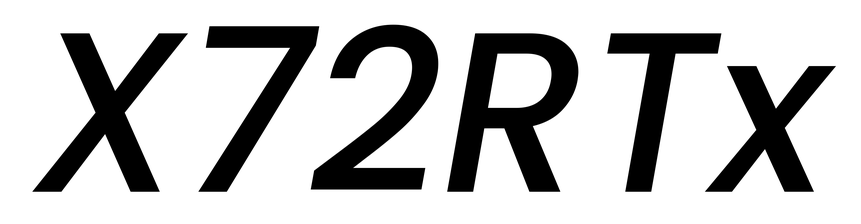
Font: Poppins-MediumItalic